Question: In my (2D) game, I am making a function that zooms out the camera, and I'm using cinemachine. Is there a way to do it in the script? I looked at the documentation and everywhere but didn't find anything. Only how to change the field of view (that can't work for me).

Thanks in advance!
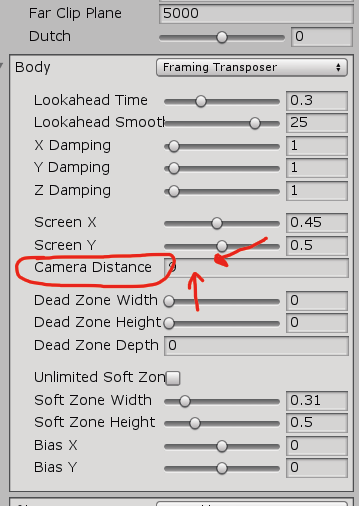
Answer: What I would suggest is creating a new virtual camera with your desired distance and position and disabling its GameObject to begin. Then, from a script, you can change the current camera to the new camera by disabling the current camera and enabling the new camera. Cinemachine will automatically handle the transition to the new camera.
Here is a method I use to manage multiple cameras in this way.
'''
public GameObject[] Cameras;
public void ActivateCamera(int index)
{
for (int i = 0; i < Cameras.Length; i++)
{
if (i == index)
{
Cameras[i].SetActive(true);
}
else
{
Cameras[i].SetActive(false);
}
}
}
'''